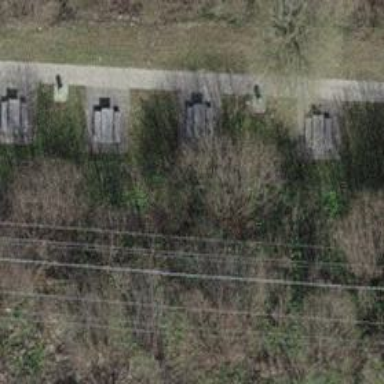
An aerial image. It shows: Concrete picnic table on leisure land.